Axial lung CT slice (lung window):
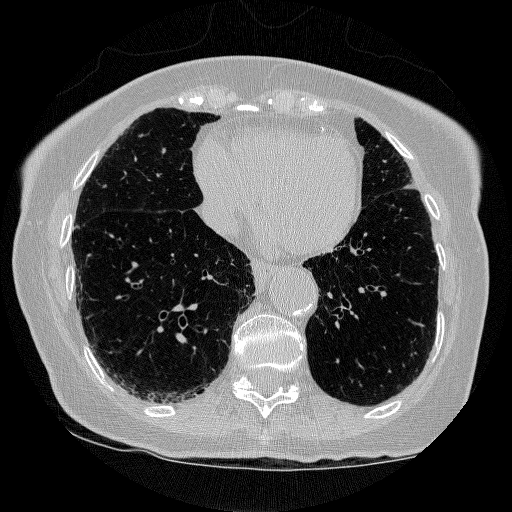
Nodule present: no